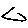
Label: triangle